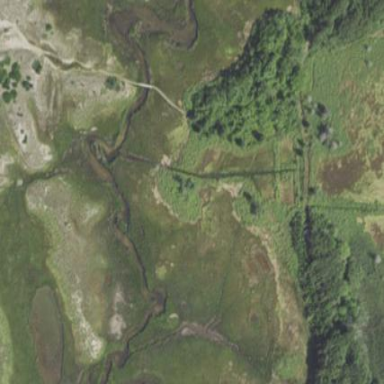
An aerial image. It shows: Nature reserve designated for conservation purposes.